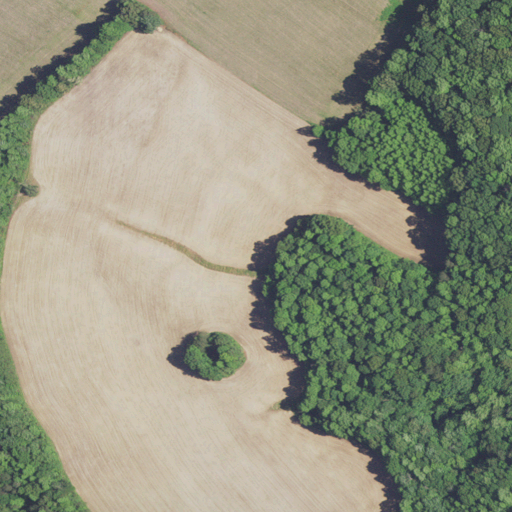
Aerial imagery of mountain in Kentucky named Harris Point containing cultivated crops, deciduous forest, pasture, and mixed forest